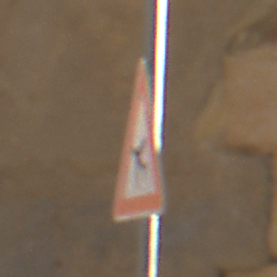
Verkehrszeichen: FlugbetriebRechts
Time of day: Midday
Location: Outdoor (Urban)
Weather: Clear
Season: NotSpecified
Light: Natural